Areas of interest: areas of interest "Sichuan University Wangjiang Campus Swimming Pool"
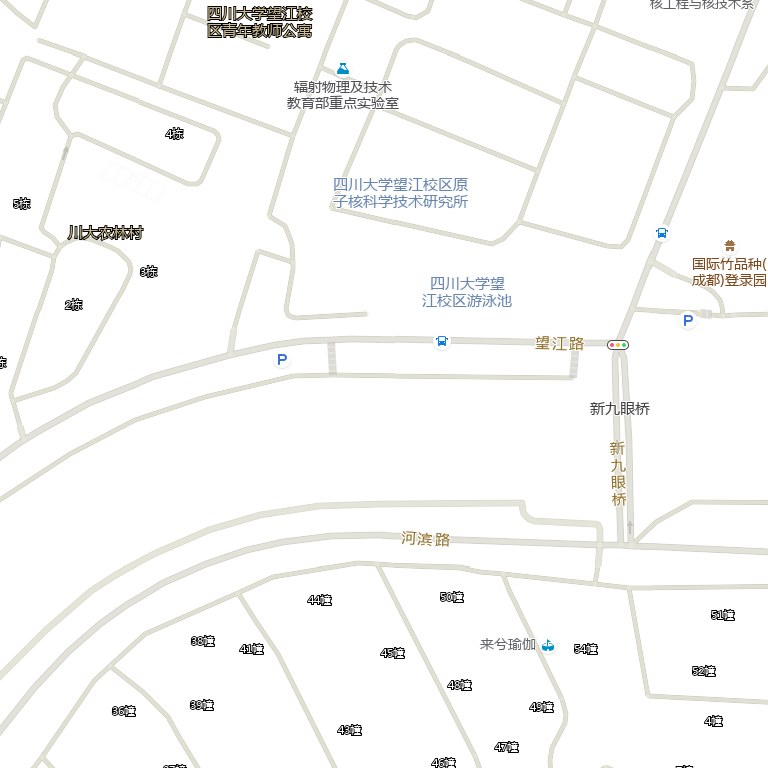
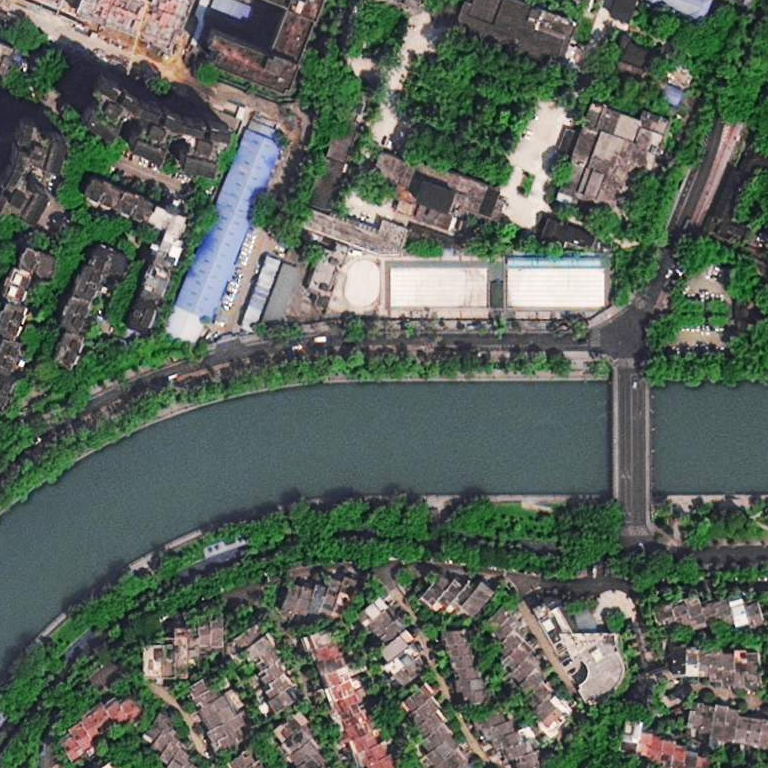